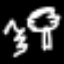
Label: palm tree